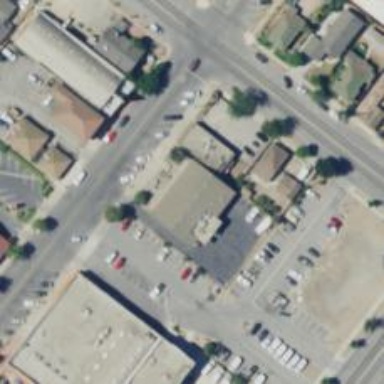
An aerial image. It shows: Post office.